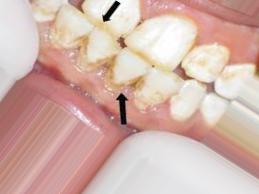
Condition: Tooth Discoloration